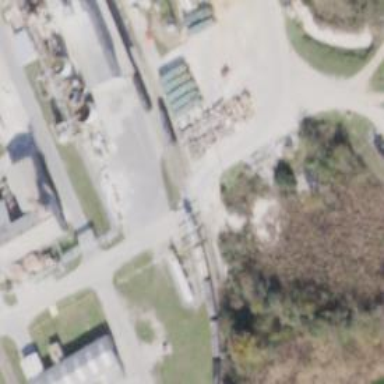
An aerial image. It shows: Rail spur service.